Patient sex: F
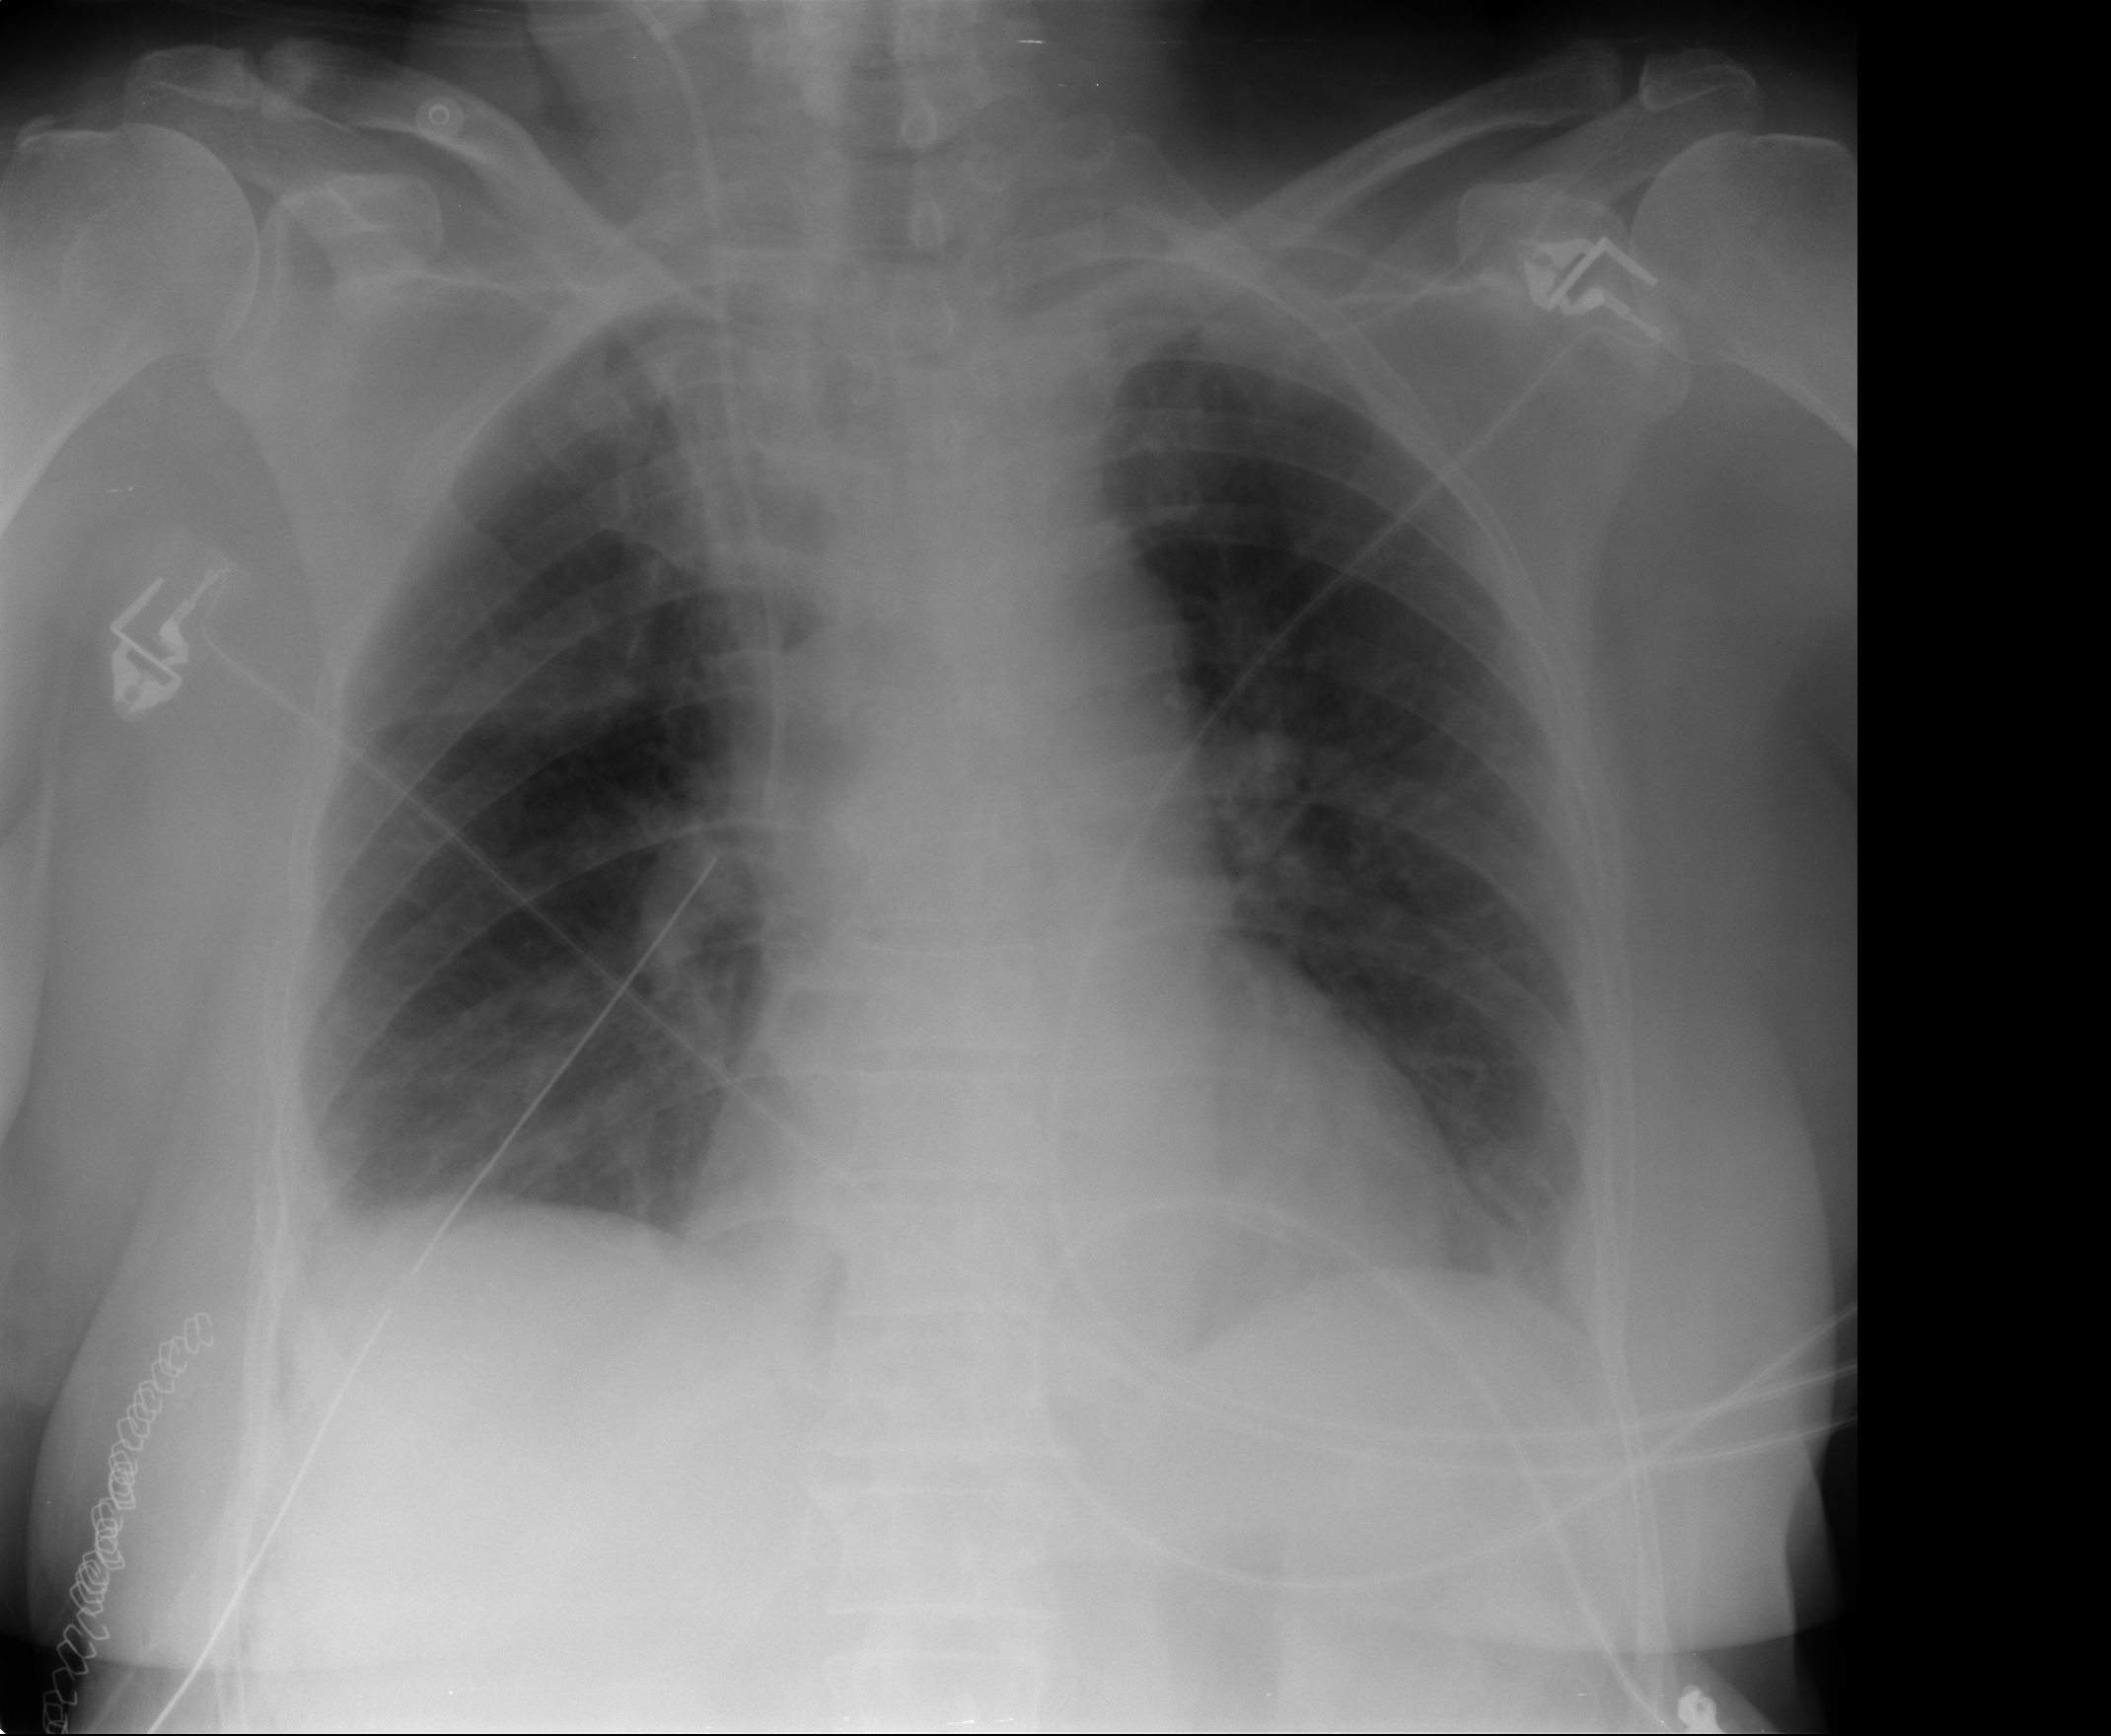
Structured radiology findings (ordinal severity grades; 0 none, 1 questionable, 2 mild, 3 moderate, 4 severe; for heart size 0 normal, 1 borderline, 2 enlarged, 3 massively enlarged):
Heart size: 0
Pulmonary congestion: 2
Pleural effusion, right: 2
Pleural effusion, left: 2
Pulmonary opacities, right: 0
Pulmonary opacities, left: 0
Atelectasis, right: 2
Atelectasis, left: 2